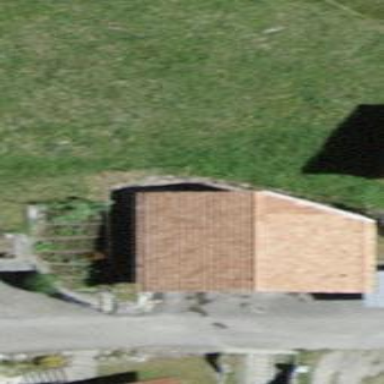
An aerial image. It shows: View of roof of building.